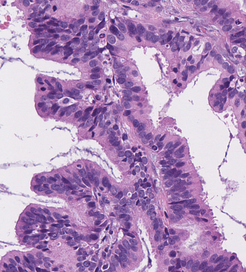
Tumor epithelial tissue: yes
Tumor-associated stroma tissue: no
Normal tissue: no